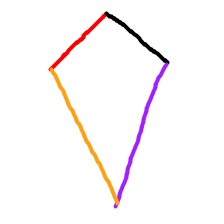
Shape: kite